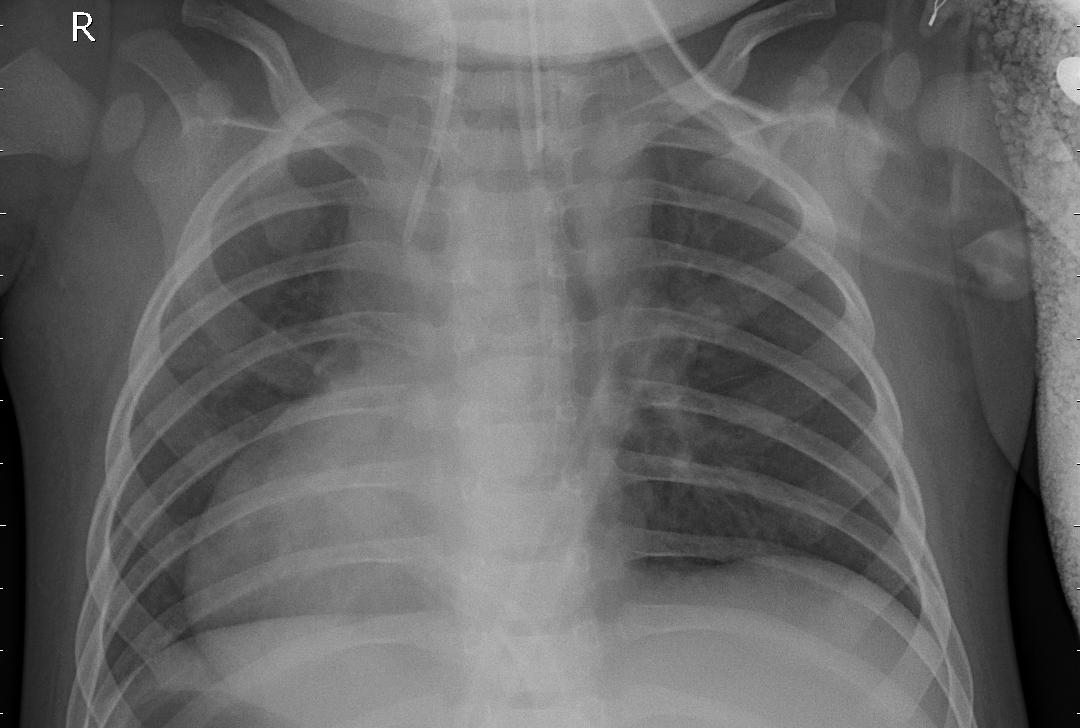
Diagnosis: PNEUMONIA